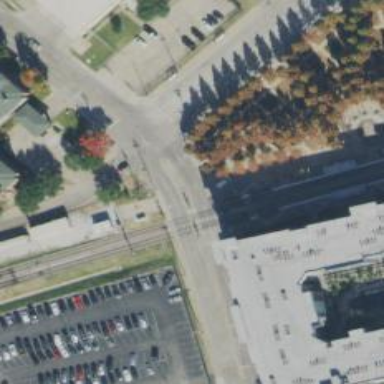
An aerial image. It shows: Tertiary road with separate sidewalk.